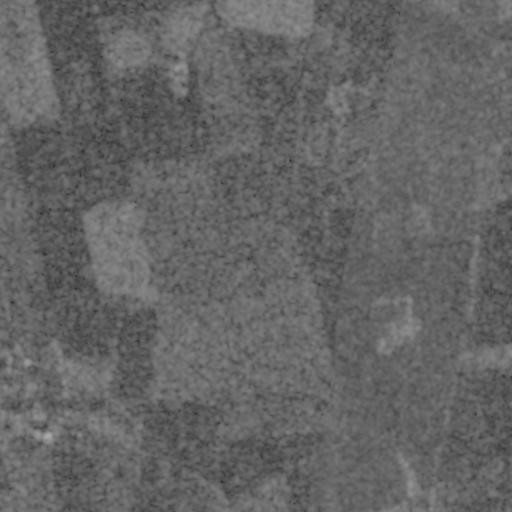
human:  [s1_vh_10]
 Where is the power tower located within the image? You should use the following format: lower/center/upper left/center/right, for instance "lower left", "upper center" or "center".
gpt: The power tower is located in the lower left of the image.
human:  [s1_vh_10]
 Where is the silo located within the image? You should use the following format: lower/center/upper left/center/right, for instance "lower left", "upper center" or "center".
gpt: The silo is located in the upper center of the image.
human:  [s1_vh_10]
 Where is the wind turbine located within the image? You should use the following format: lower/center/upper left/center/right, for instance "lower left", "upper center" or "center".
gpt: The wind turbine is located in the upper left of the image.
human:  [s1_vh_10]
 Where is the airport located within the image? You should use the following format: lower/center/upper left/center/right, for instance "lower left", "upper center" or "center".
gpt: There is no airport in the image.

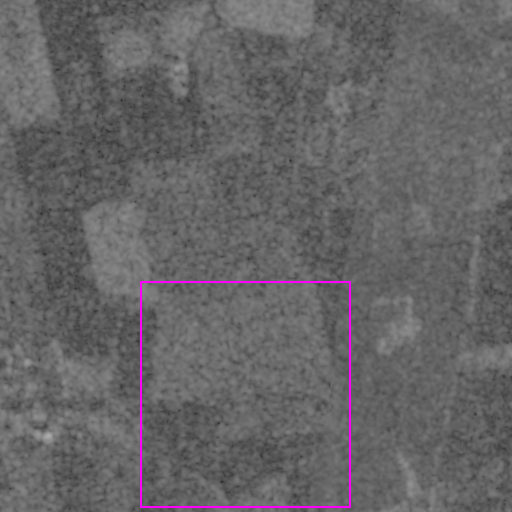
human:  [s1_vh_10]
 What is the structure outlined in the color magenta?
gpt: The structure outlined in magenta is a crop field.
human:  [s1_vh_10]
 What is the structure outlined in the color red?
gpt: There is no red outline.